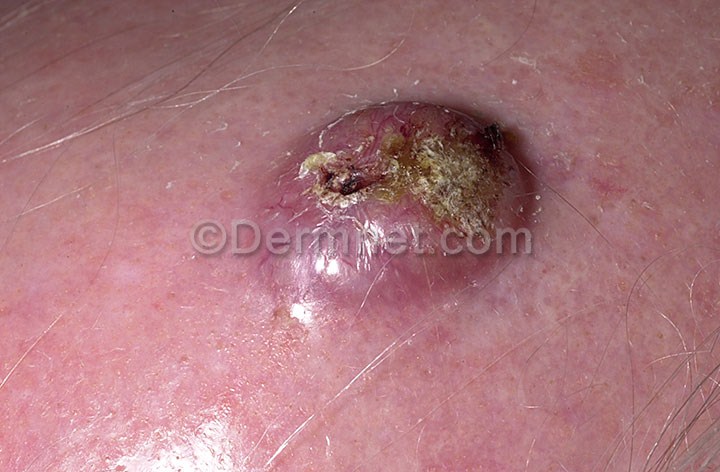
Disease: Seborrheic Keratoses and other Benign Tumors